Question: I have a problem with JTextArea.
Screen:

JTextArea makes whole words splitted. Is it possible to change it?
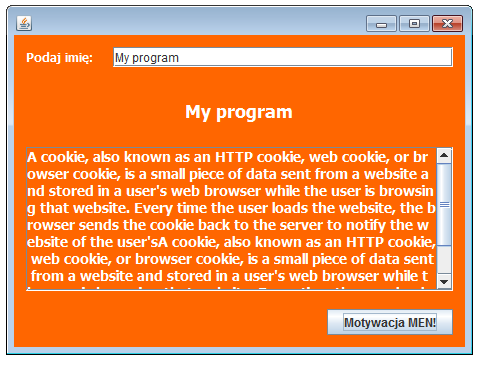
Answer: here is what you should do:
'''
textArea.setLineWrap(true);
textArea.setWrapStyleWord(true);
'''
I took this information from <URL>